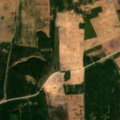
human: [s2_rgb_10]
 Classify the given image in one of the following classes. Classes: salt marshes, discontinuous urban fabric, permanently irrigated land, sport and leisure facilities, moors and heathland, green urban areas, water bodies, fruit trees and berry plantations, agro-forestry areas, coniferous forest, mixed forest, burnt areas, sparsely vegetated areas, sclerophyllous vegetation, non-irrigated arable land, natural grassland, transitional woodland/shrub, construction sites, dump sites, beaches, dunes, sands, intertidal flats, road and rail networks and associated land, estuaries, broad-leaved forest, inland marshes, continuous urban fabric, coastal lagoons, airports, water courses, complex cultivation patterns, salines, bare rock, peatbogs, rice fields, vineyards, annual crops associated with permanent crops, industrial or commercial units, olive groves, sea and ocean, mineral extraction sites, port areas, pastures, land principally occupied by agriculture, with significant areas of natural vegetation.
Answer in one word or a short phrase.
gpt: non-irrigated arable land, complex cultivation patterns, coniferous forest, mixed forest